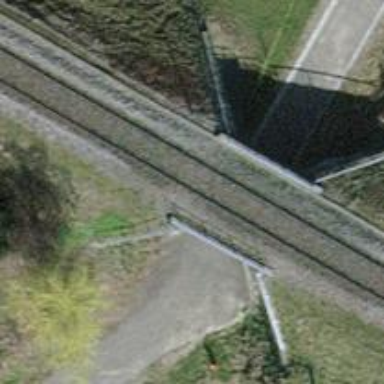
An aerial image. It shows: Bridge with single railway track electrified by contact line.